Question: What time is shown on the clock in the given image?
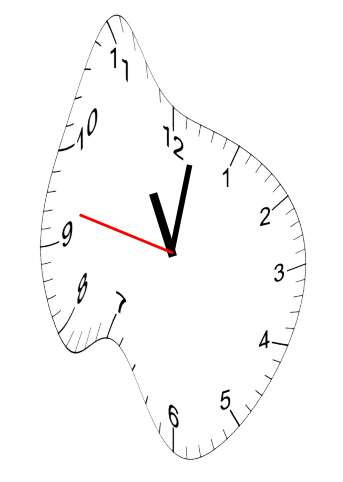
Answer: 11:01:47